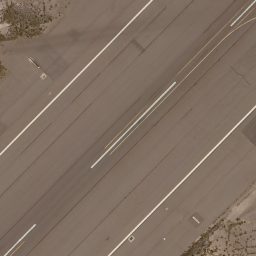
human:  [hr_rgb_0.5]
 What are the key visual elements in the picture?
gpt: runway